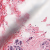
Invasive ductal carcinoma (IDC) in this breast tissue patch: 0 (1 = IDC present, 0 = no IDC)